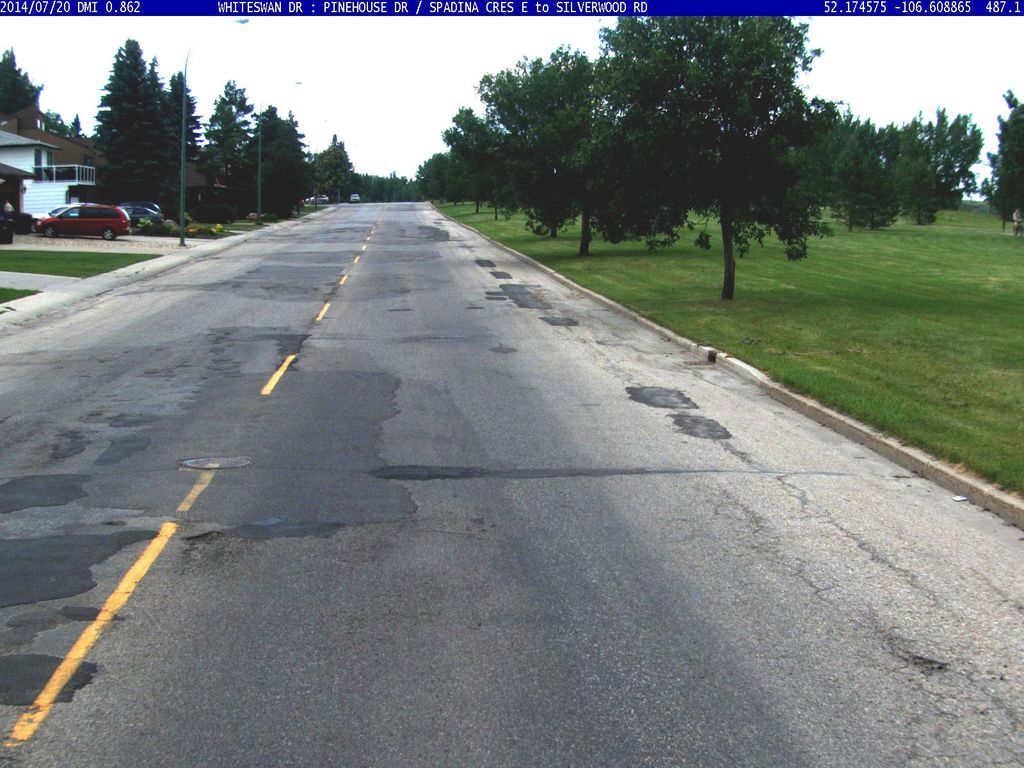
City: saskatoon